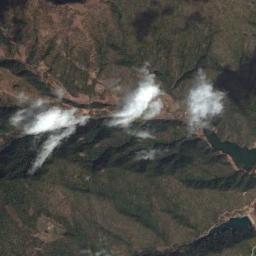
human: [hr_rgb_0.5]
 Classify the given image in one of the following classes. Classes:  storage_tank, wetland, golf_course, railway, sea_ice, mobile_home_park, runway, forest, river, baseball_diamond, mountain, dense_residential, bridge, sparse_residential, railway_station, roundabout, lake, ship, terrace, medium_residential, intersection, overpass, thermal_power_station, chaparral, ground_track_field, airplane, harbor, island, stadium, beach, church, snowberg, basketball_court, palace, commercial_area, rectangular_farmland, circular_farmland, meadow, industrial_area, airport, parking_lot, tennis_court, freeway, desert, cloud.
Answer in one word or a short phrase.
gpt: cloud